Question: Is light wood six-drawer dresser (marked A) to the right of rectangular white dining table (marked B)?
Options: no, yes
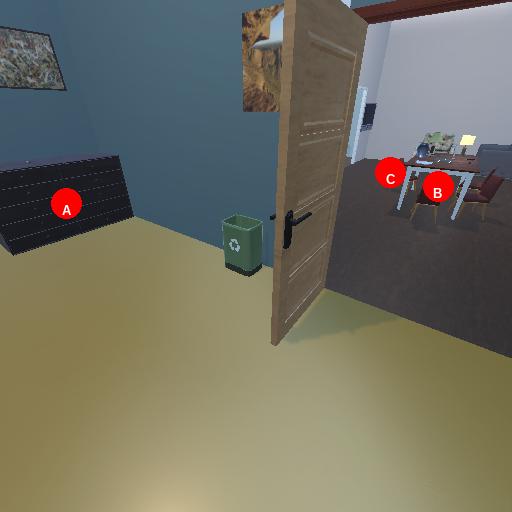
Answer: no